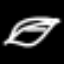
Label: leaf